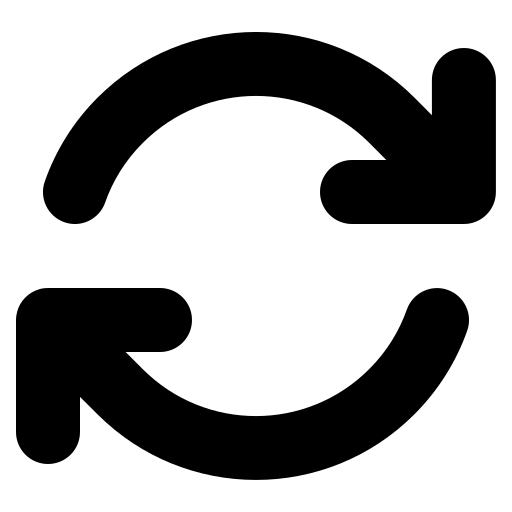
Tags: icon, FontAwesome, fa-icon, solid, arrows, rotate